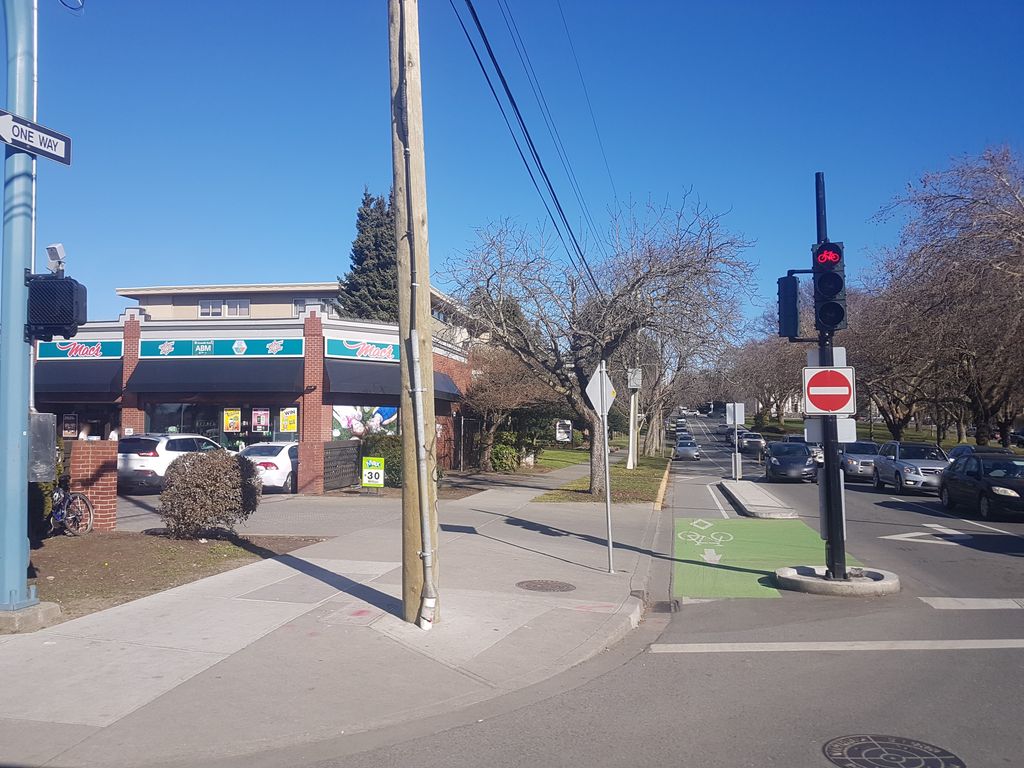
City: victoria